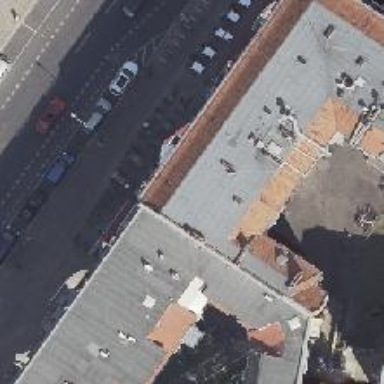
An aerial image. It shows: Restaurant.